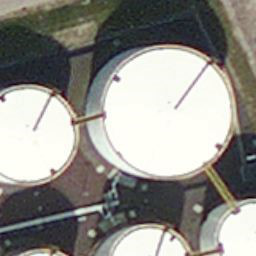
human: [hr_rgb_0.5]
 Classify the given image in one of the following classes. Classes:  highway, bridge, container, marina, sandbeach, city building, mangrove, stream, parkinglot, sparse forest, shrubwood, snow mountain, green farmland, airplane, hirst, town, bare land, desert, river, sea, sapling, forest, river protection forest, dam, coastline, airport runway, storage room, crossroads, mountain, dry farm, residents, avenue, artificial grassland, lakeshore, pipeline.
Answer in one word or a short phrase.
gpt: storage room